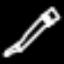
Label: pencil